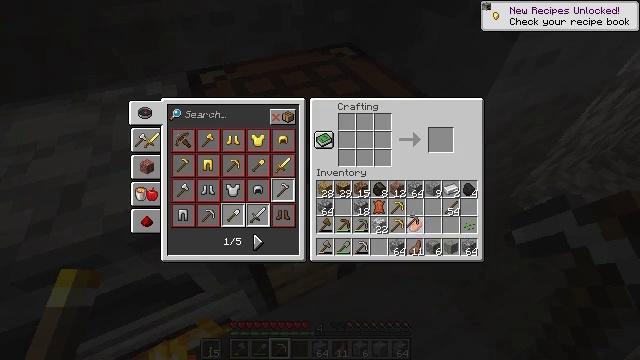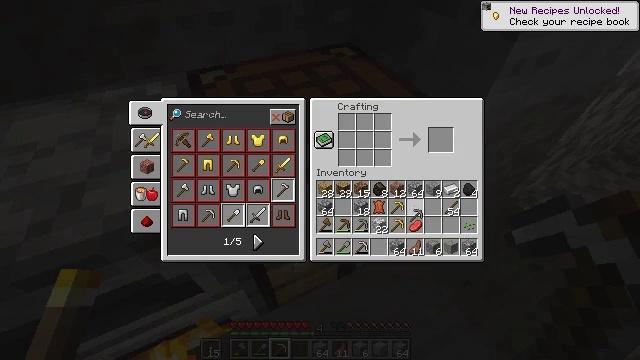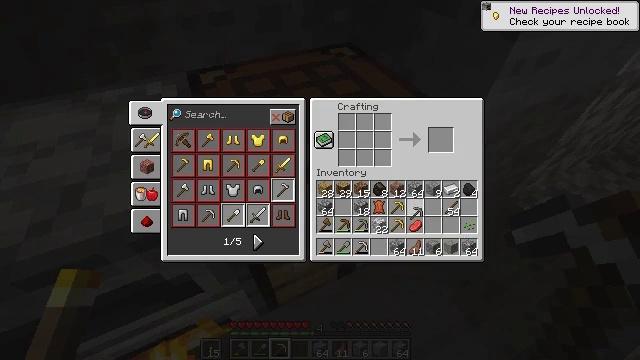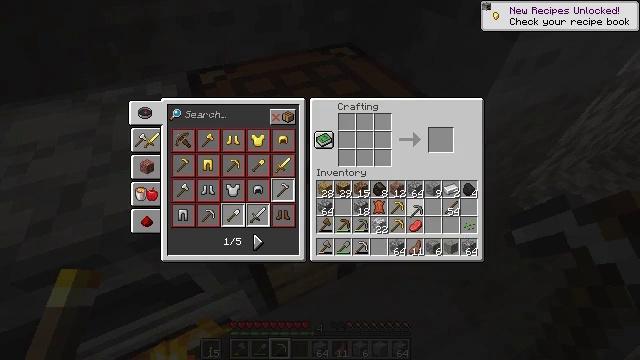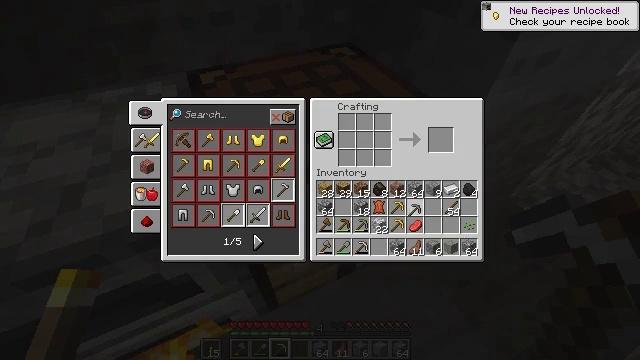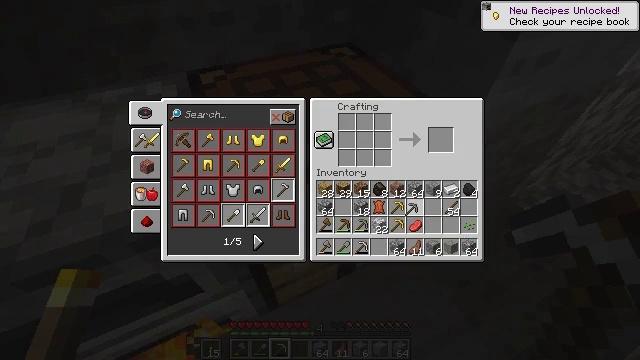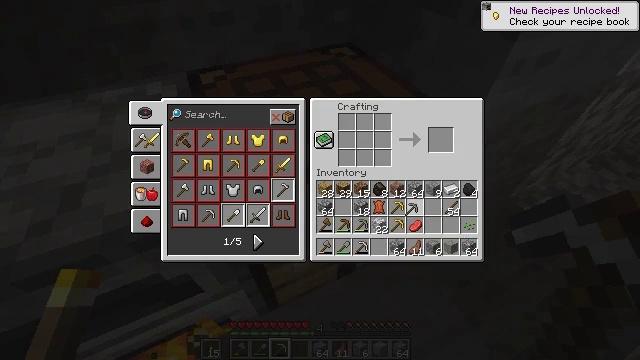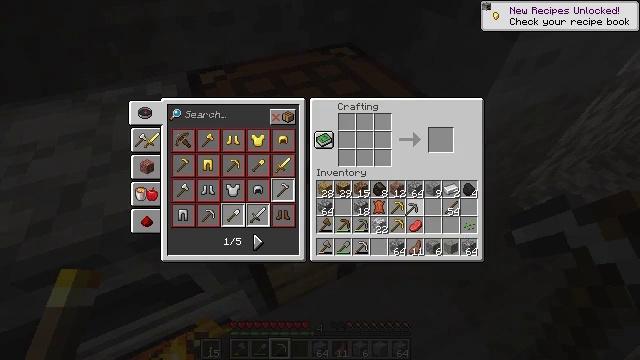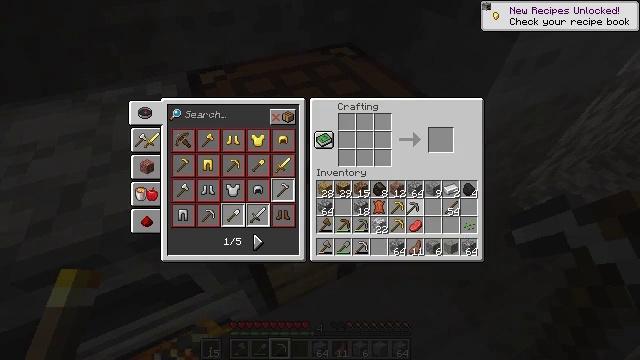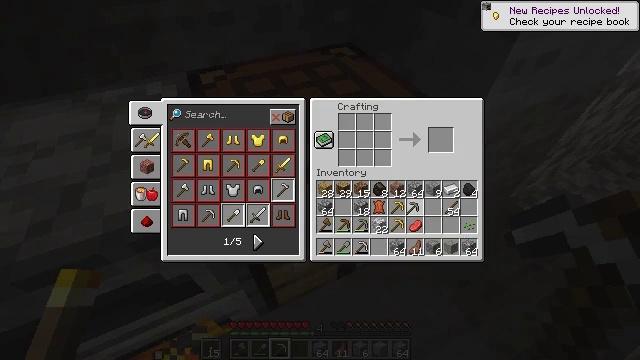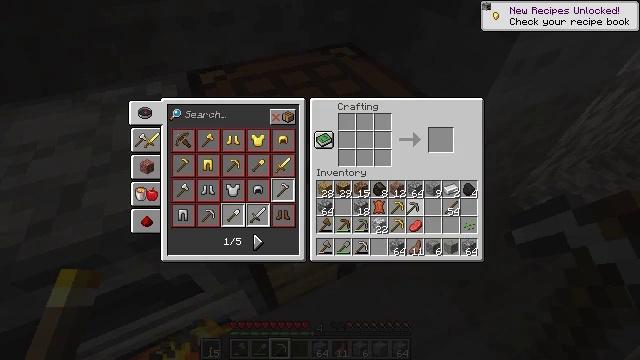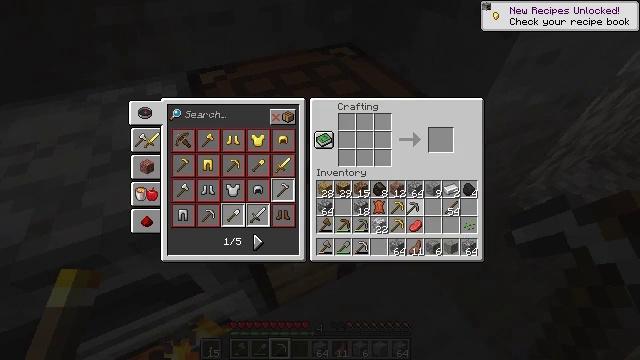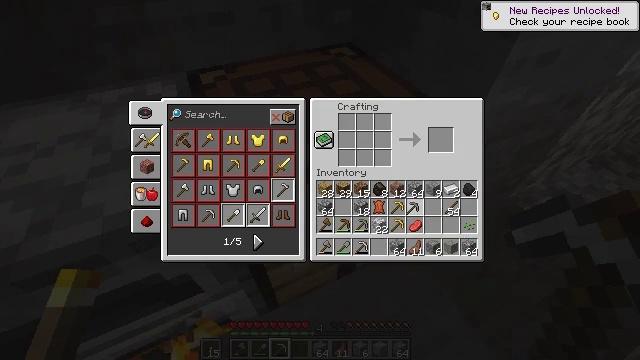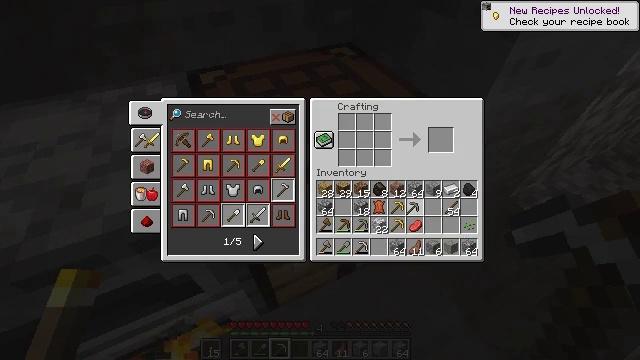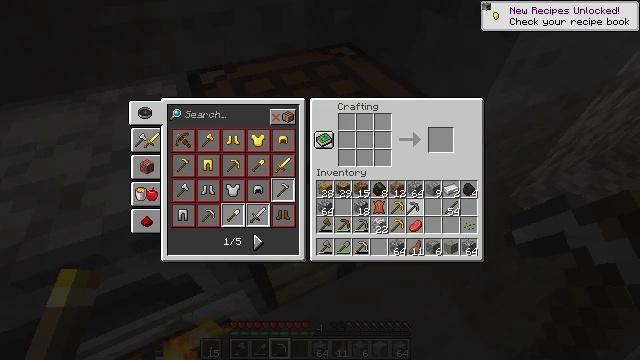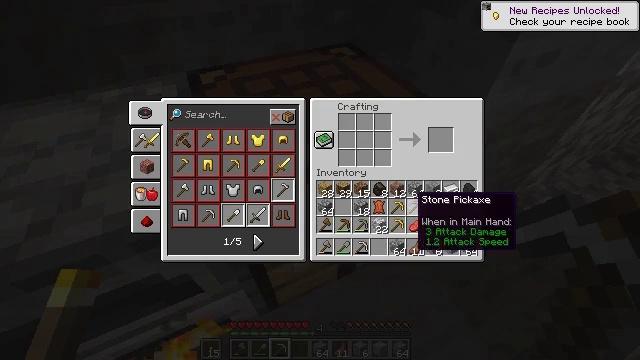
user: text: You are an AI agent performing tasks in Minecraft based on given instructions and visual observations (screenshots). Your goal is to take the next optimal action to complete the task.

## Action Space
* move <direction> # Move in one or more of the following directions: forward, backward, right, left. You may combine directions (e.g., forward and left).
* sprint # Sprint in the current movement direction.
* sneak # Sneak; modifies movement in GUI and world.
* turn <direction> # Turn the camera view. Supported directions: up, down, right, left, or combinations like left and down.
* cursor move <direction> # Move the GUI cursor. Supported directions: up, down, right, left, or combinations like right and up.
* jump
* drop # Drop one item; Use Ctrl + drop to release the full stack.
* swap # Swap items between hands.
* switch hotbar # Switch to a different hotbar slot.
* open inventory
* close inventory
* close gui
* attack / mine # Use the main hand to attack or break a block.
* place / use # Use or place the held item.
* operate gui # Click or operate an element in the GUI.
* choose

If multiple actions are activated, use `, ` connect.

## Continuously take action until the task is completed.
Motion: motion action
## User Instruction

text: Mine the wall torch to remove it.
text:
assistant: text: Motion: no_op
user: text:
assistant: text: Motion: no_op
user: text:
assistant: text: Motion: no_op
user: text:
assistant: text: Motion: no_op
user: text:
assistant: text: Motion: no_op
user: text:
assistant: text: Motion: no_op
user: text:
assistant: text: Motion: no_op
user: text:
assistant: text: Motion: no_op
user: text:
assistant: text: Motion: no_op
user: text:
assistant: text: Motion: no_op
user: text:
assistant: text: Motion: no_op
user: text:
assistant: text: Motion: operate gui
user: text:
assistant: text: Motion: operate gui
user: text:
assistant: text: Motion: operate gui
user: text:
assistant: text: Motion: no_op
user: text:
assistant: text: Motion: no_op
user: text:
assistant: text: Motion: no_op
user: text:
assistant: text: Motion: no_op
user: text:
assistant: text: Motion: no_op
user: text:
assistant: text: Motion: operate gui
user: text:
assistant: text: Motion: operate gui
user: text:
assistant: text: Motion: operate gui
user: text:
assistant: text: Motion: cursor move left and down
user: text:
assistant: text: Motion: cursor move left and down
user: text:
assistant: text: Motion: no_op
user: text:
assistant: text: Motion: no_op
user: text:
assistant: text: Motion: no_op
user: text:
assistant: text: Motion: operate gui
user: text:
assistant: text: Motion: operate gui
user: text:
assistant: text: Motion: operate gui